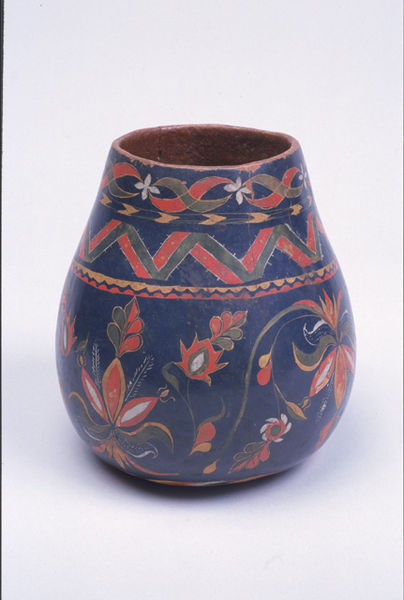
Titel: Gourd Bowl (Tecomate)
Standort: Amherst (Massachusetts, USA)
Institution: Mead Art Museum, Amherst College
Schlagwörter: blue, red, white, green, old, yellow, decorative, pattern, plant, pot, vase, flower, plants, leaves, art, what, geometric, draw, lines, paint, pottery, blank, painted, organic, cleavage, jar, clay, decor, weathered, decoratice, who, scat, i am the scatman, i am the man